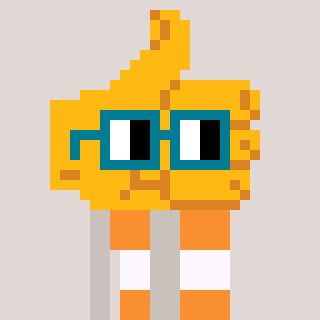
a pixel art character with square dark green glasses, a thumbsup-shaped head and a foggrey-colored body on a warm background